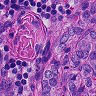
Metastatic tissue present: yes